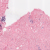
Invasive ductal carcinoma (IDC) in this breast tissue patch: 0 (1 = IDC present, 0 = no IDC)